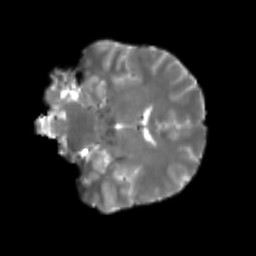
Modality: T2w
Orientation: coronal
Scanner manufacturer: siemens
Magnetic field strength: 3 T
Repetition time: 4 s
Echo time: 0.0594 s